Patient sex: F
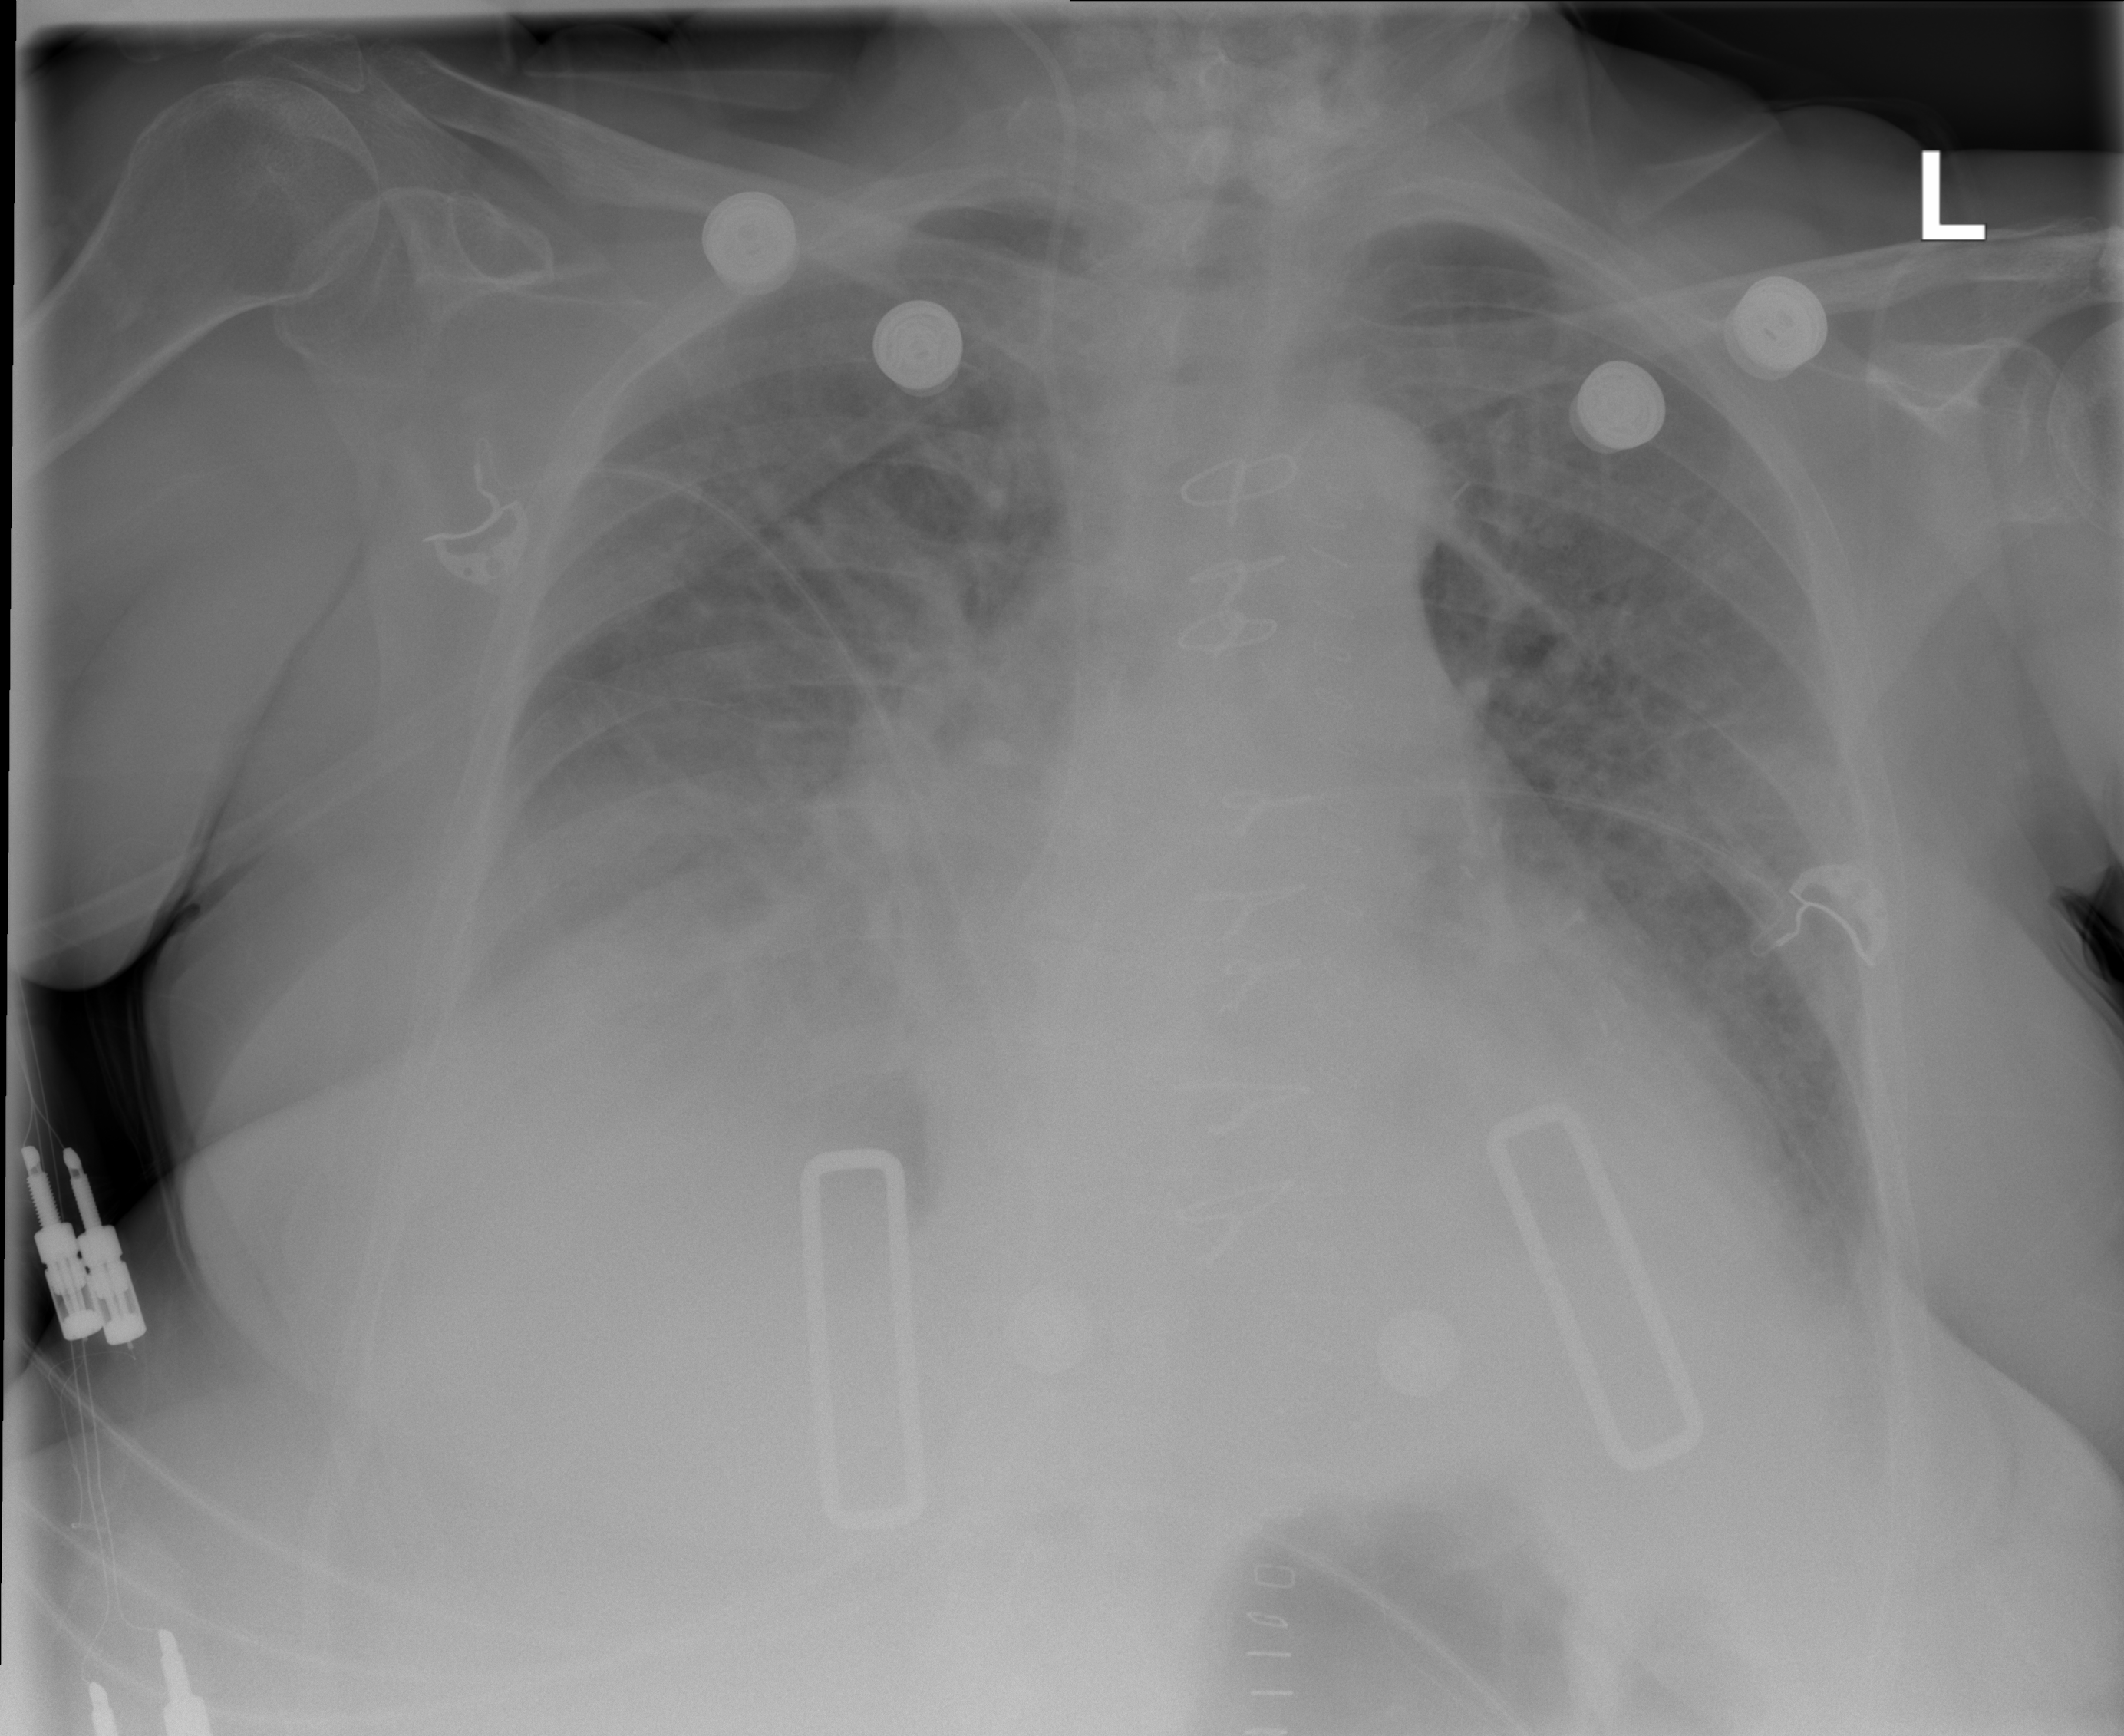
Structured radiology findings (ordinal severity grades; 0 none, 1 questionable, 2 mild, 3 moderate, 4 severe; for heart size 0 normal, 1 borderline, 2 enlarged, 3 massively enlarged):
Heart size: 2
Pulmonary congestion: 2
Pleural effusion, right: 3
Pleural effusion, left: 2
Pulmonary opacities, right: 2
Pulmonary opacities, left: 2
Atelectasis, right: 2
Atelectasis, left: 2